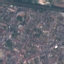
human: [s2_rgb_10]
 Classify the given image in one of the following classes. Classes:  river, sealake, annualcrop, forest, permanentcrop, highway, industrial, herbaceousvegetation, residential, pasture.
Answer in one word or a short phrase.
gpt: Residential